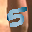
Label: 5